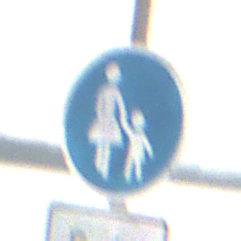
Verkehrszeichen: Gehweg
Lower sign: HinweisDurchVerbaleAngabe2
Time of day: MorningAfternoon
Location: Outdoor (Nature)
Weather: Overcast
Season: Winter
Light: Natural